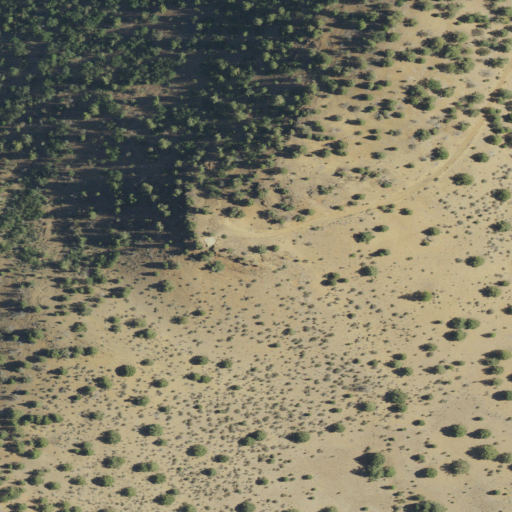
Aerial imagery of mountain in California named Gazelle Mountain containing grassland, evergreen forest, and shrub